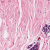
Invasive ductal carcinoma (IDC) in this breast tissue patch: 0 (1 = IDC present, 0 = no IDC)